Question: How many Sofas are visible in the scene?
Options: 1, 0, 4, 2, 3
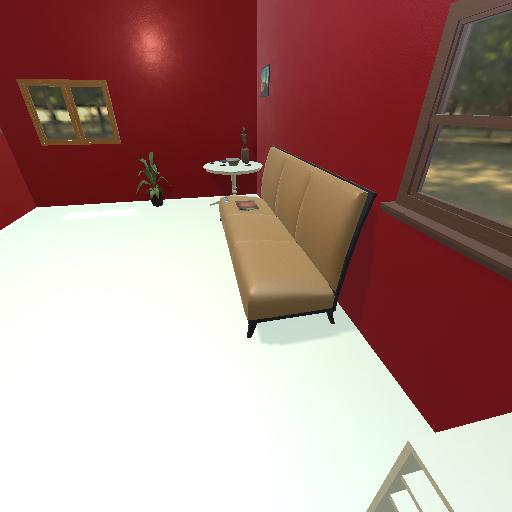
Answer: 1